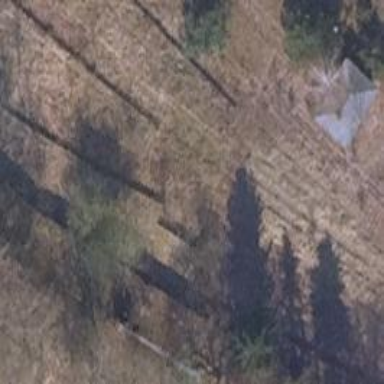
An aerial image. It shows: Abandoned railway.